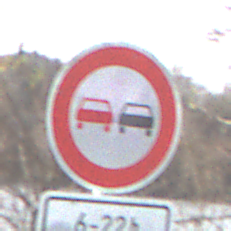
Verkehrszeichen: Ueberholverbot
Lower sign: ZeitangabenMitBeschraenkungAufWochentage4
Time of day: MorningAfternoon
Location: Outdoor (Nature)
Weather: PartlyCloudy
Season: NotSpecified
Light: Natural